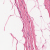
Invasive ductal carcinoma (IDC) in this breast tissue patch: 0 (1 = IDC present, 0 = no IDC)